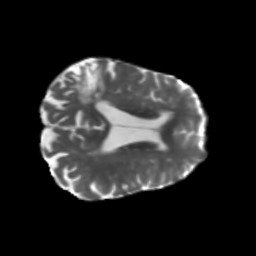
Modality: T2w
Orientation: axial
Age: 73
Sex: female
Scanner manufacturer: siemens
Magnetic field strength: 3 T
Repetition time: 5.25 s
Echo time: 0.08 s